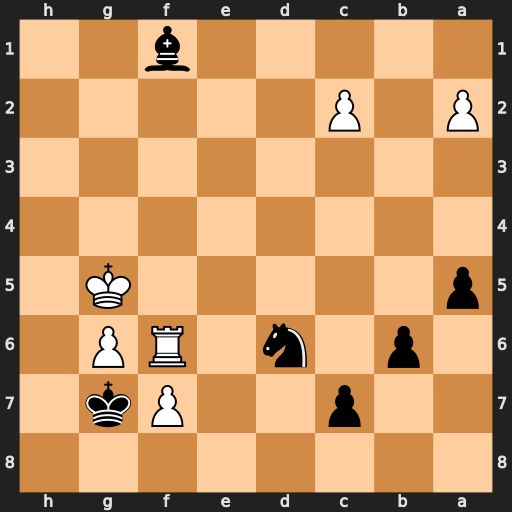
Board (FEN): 8/2p2Pk1/1p1n1RP1/p5K1/8/8/P1P5/5b2
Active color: b
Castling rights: -
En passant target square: -
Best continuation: Ne4+ Kf5 Nxf6